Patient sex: M
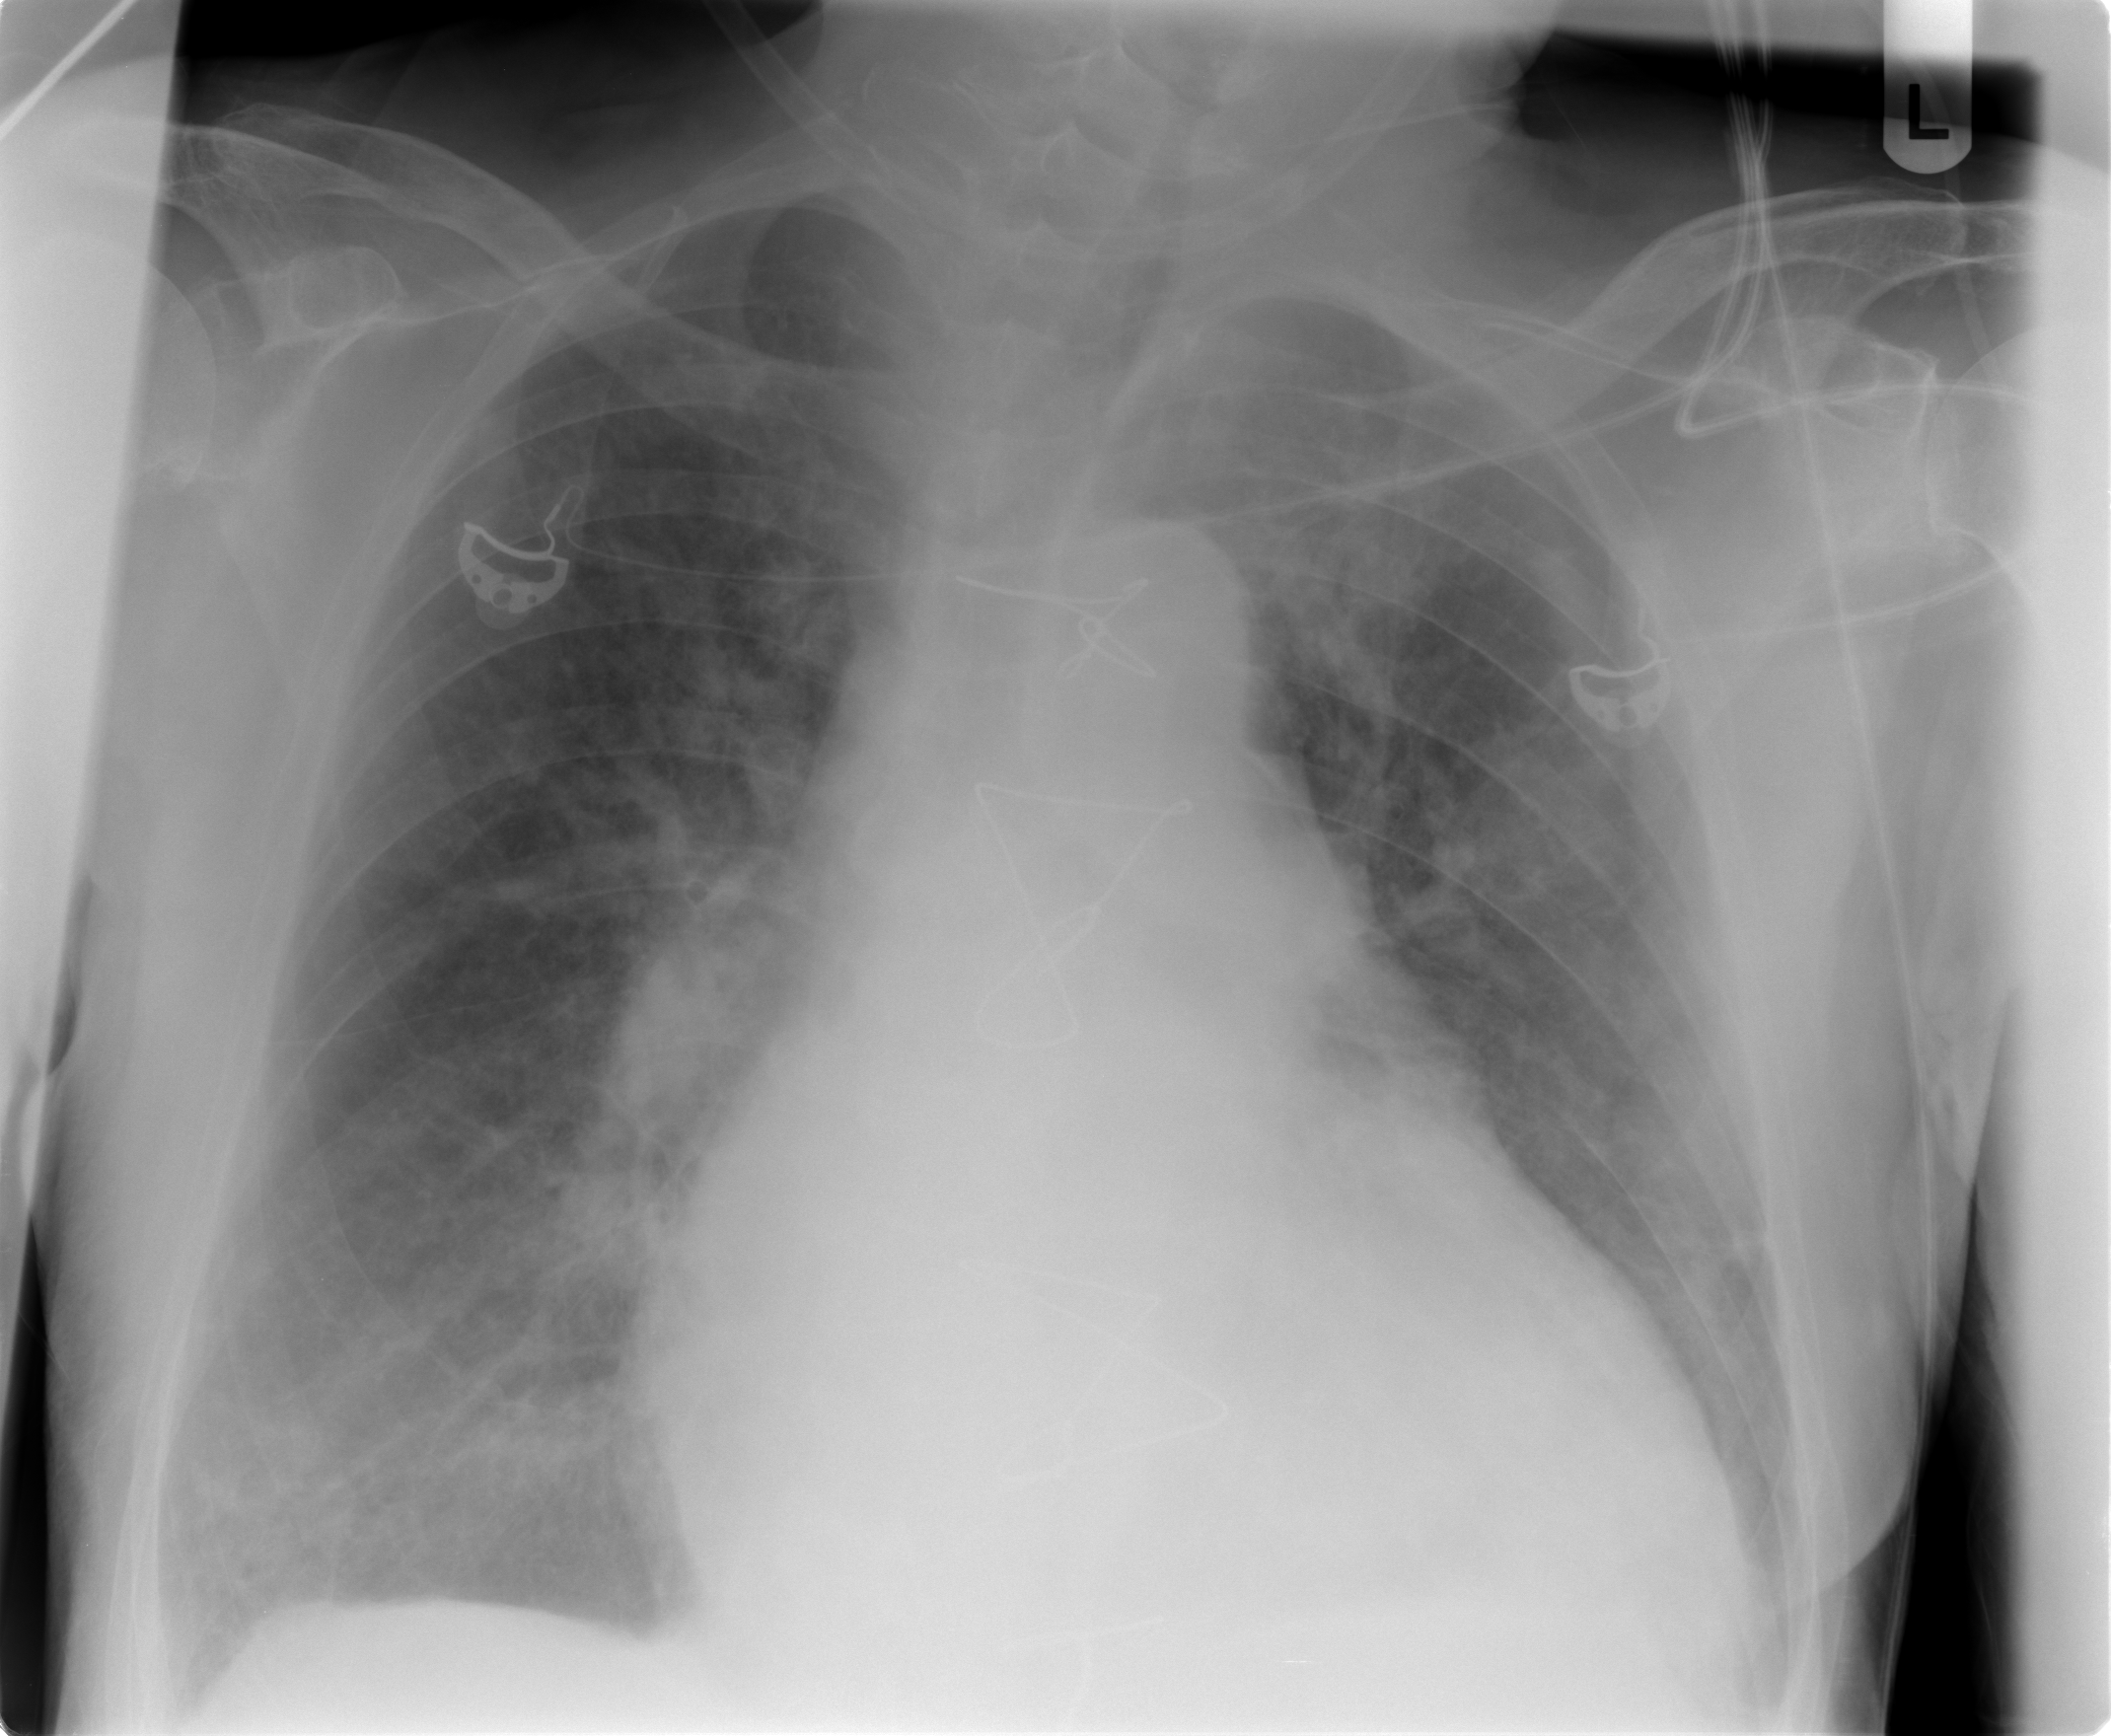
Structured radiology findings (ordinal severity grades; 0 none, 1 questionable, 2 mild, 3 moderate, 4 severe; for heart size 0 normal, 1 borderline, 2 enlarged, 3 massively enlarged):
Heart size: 3
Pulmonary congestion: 2
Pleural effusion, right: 0
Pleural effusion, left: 0
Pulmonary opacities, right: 2
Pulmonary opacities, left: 2
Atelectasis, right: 2
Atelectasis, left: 2